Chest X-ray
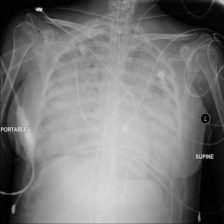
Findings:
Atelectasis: negative
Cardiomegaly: negative
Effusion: negative
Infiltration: positive
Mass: negative
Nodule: negative
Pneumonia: negative
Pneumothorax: negative
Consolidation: negative
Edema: negative
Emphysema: negative
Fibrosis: negative
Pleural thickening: negative
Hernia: negative